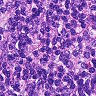
Metastatic tissue present: no